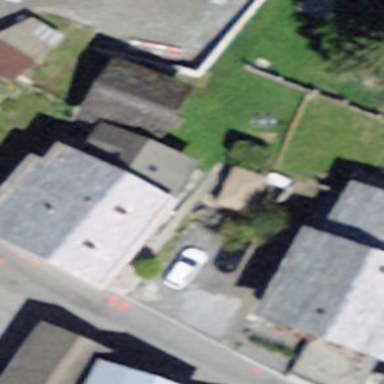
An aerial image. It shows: Residential building.